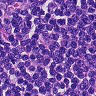
Metastatic tissue present: no